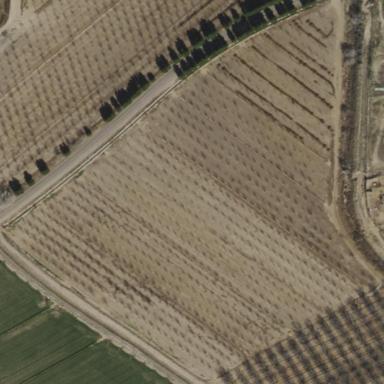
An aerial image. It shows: Orchard.